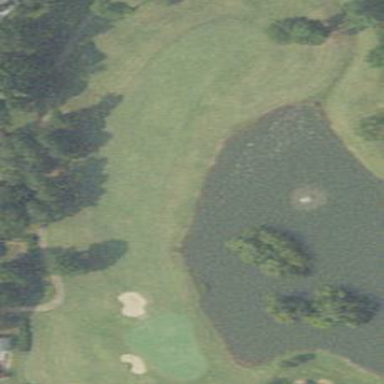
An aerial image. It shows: Grassy area designated as golf fairway.